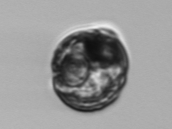
Label: Proterythropsis